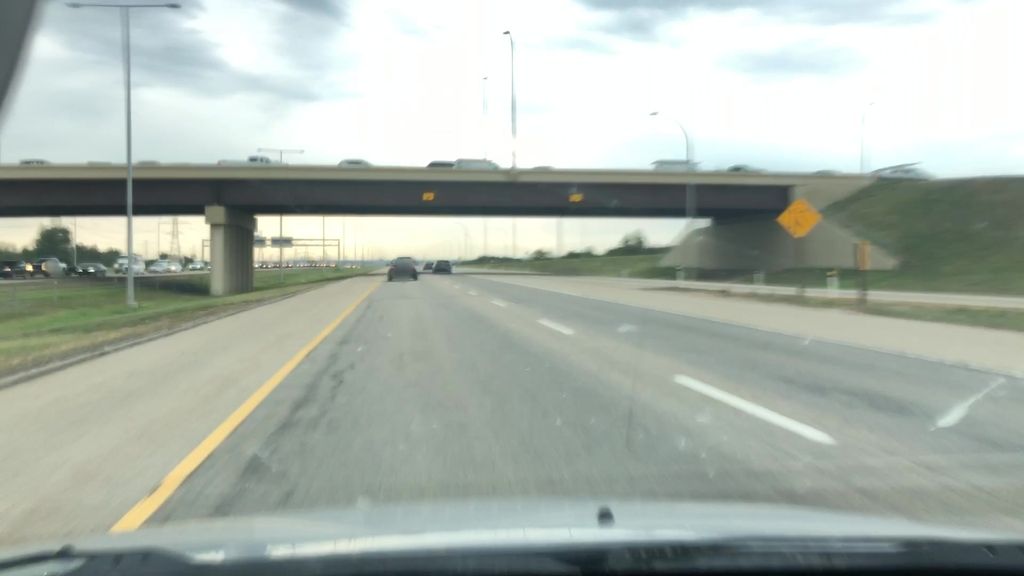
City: edmonton